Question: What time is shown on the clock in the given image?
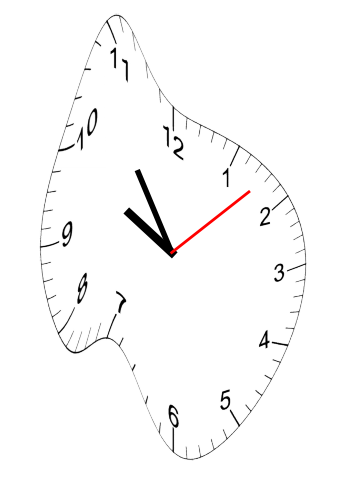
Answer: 09:54:08